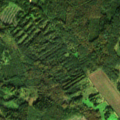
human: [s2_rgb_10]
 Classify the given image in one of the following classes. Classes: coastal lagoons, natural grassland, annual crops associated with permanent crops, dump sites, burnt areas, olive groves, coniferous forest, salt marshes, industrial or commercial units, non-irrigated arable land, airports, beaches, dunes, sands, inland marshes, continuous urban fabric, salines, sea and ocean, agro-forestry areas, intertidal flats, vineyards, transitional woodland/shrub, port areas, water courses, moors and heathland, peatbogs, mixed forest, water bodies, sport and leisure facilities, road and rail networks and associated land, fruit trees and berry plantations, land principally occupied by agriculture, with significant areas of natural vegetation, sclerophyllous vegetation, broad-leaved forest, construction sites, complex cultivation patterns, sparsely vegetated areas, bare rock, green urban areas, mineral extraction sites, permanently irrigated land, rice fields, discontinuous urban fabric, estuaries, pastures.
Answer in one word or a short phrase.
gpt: non-irrigated arable land, broad-leaved forest, mixed forest, transitional woodland/shrub